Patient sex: F
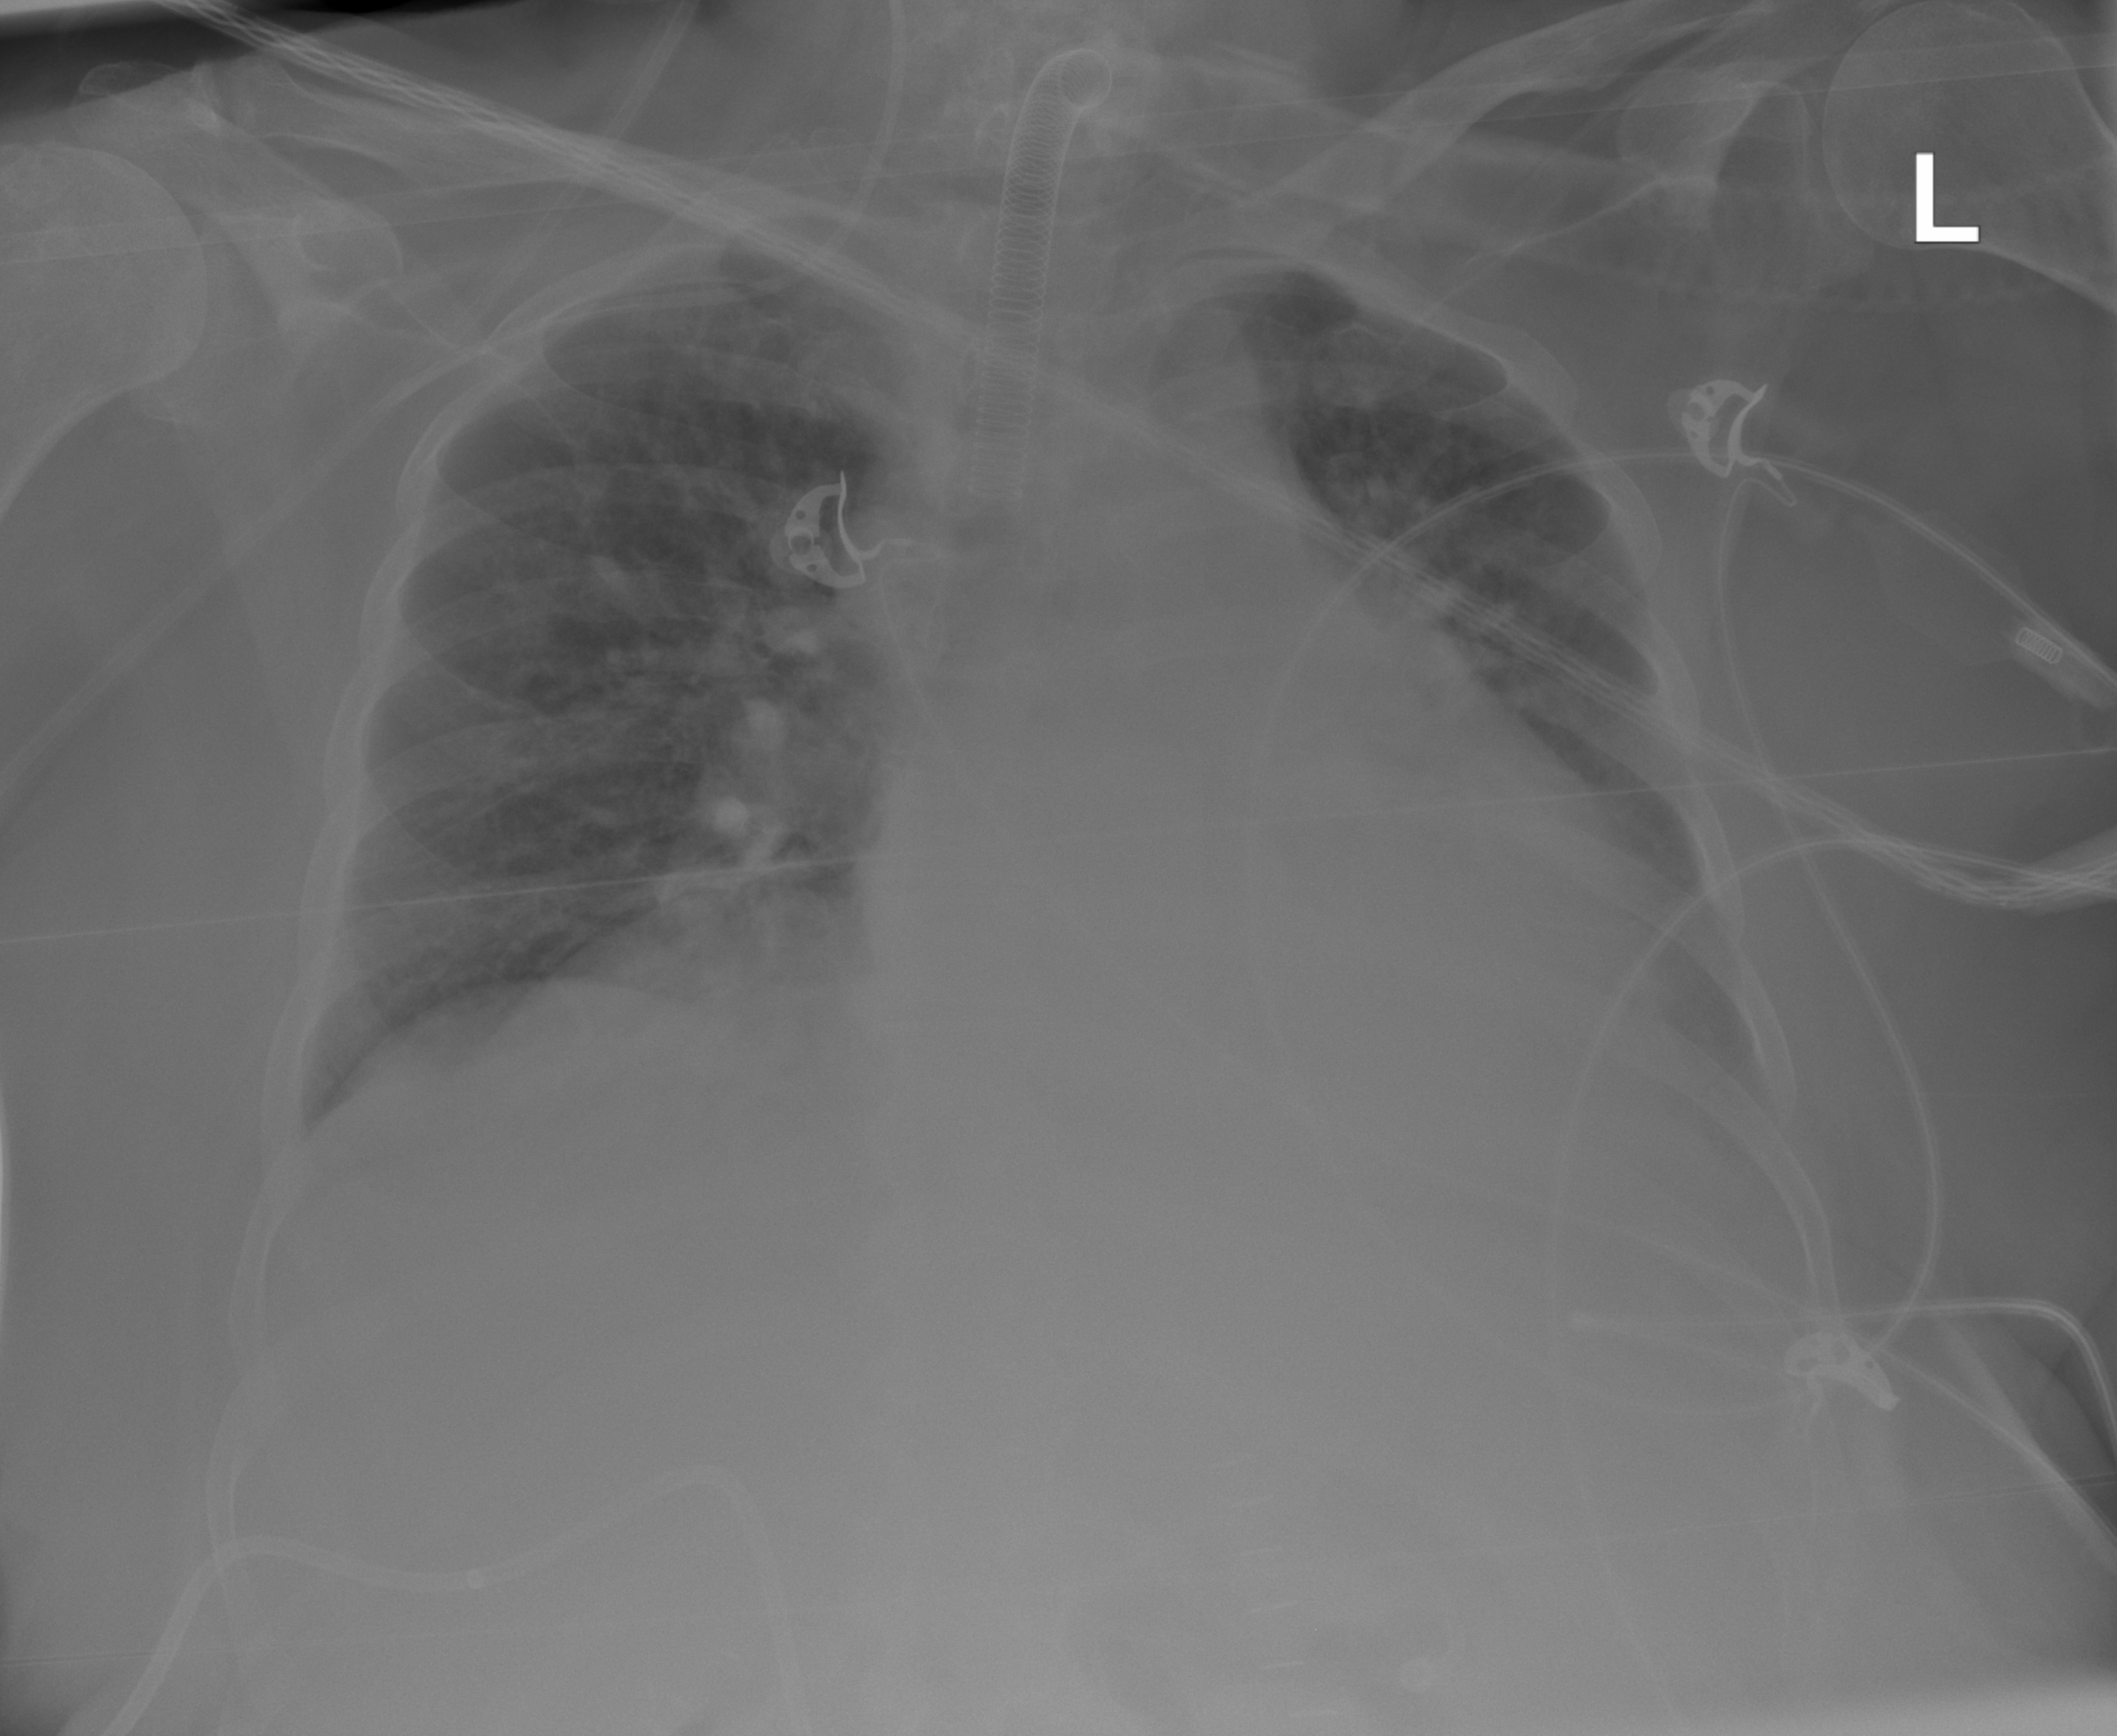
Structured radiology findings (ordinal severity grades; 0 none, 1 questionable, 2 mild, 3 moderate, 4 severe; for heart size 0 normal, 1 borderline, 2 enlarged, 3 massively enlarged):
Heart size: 2
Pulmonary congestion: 2
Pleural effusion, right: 1
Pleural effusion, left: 2
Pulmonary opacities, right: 1
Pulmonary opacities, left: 1
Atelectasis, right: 2
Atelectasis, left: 2